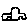
Label: car